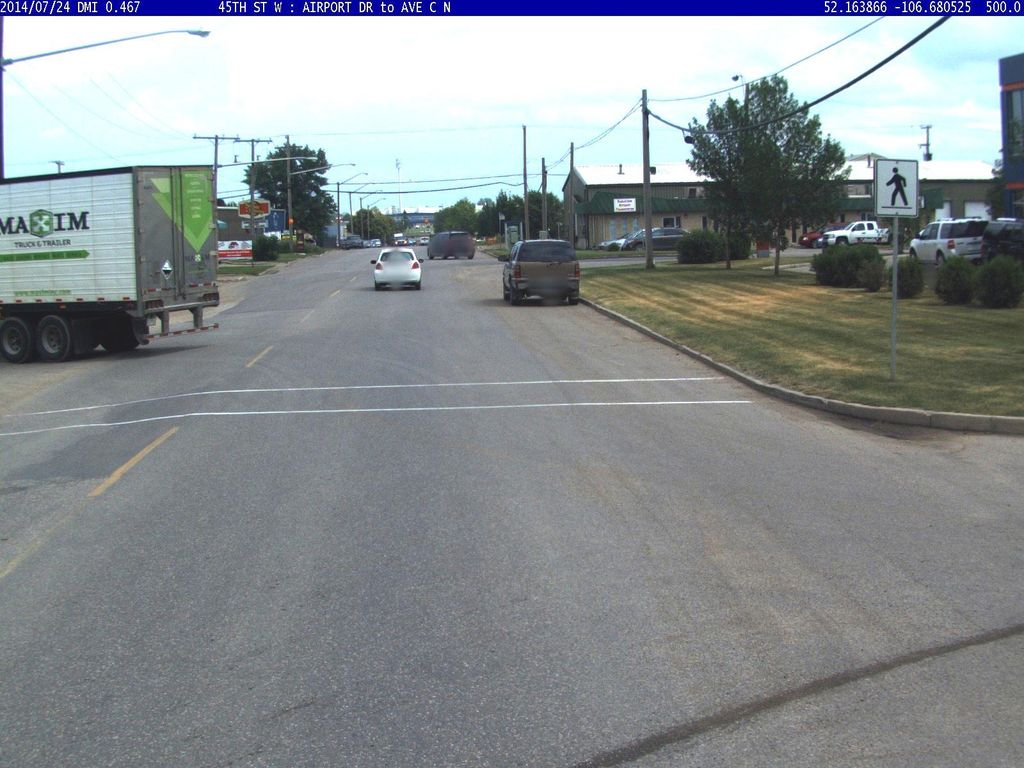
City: saskatoon